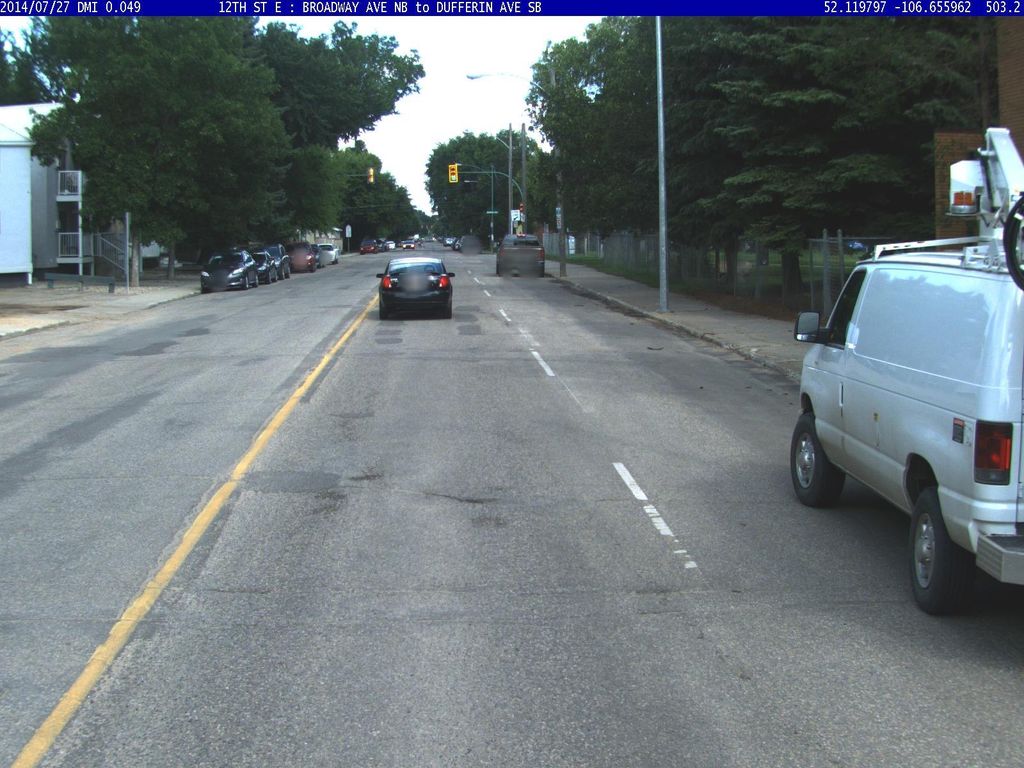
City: saskatoon